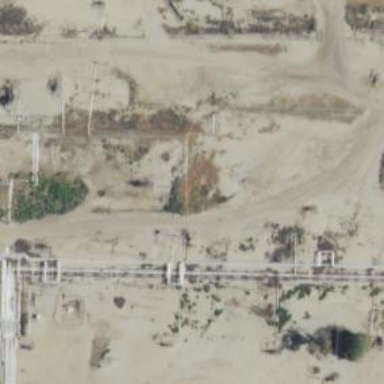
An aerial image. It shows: Petroleum well that is man-made.